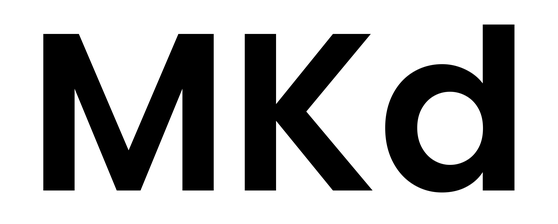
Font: Poppins-SemiBold